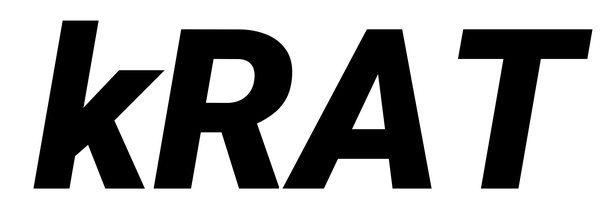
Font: Roboto-Italic_Black_Italic